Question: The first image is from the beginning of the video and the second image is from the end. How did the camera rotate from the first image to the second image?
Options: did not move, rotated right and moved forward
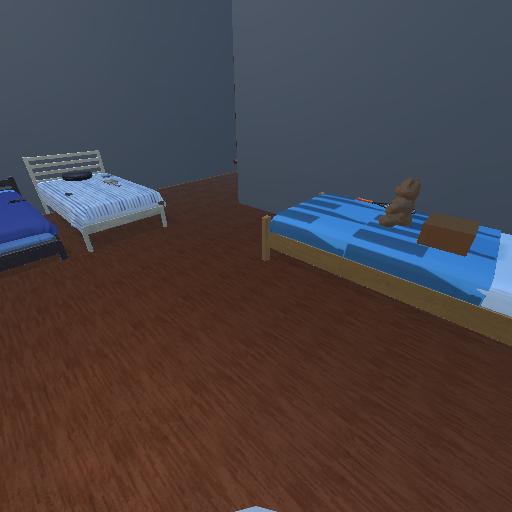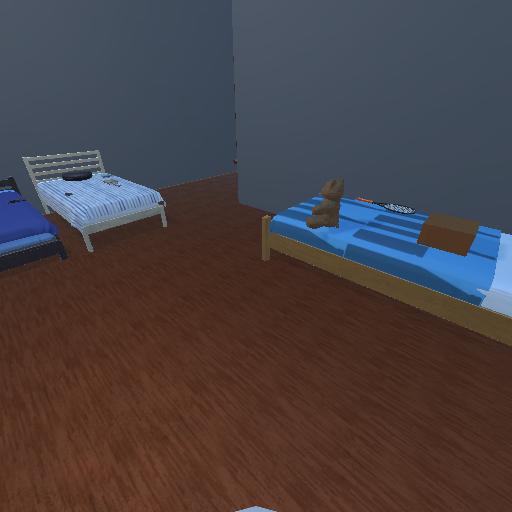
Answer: did not move